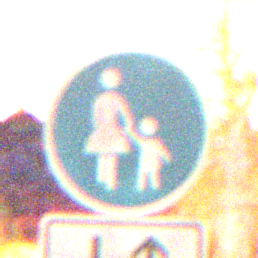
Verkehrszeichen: Gehweg
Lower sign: RichtungsangabeDurchPfeile8
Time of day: Night
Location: Outdoor (Nature)
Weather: Clear
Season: NotSpecified
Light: Natural